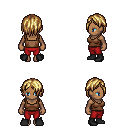
a pixel art fantasy rpg character, female body template, human, dark skin, brown pirate shirt, red pants, blonde bangs hairstyle, black shoes, four views (front, back, left, right), 2x2 character sprite sheet, small pixel art, hard edges, no anti-aliasing